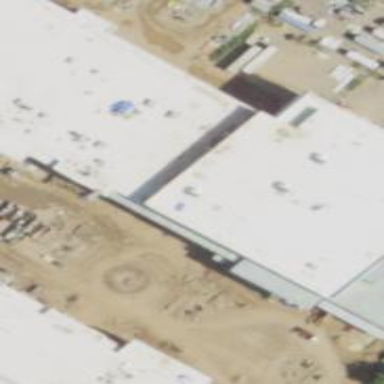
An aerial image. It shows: Retail building.